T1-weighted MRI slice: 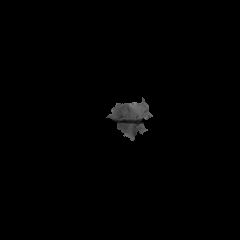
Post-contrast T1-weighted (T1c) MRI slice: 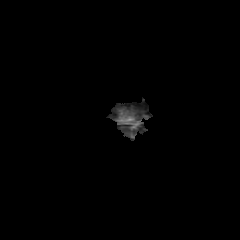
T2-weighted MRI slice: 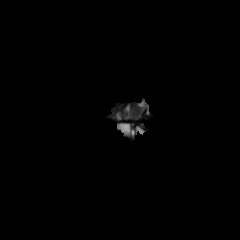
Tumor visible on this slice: no